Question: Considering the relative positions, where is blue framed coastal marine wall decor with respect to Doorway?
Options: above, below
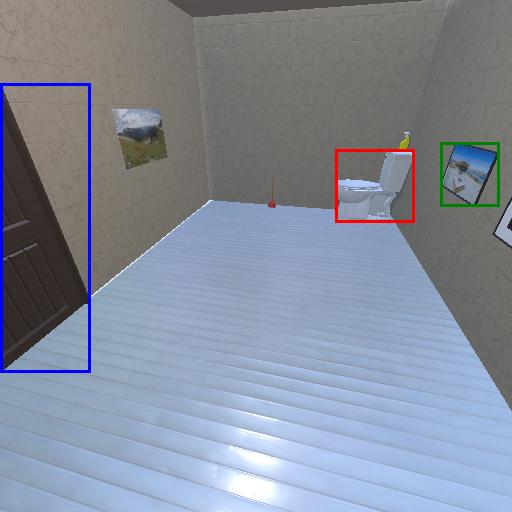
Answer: above